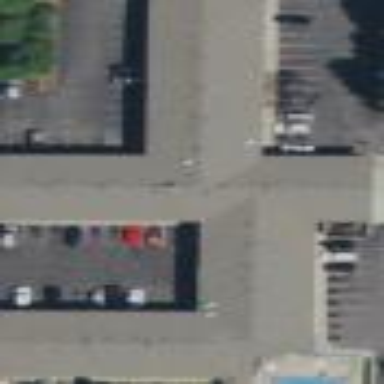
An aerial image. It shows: Building that is motel.